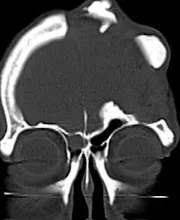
(A-C) Axial, sagittal, and coronary CT scans showed multiple hyperdense lesions without the involvement of bony structure.
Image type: radiology (ct)